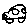
Label: car